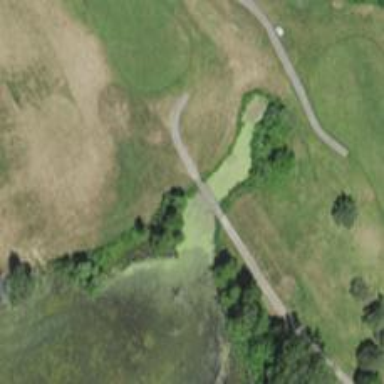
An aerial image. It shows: Path on bridge over golf course.